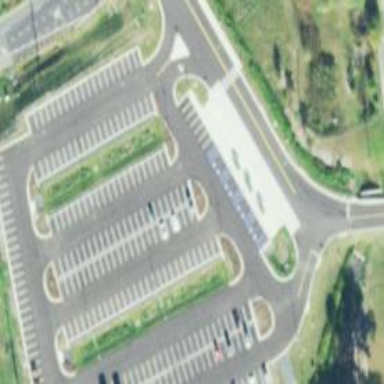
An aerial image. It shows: Parking space.